Interaction volume radius: 5 \u00c5
Interaction volume height: 20 \u00c5
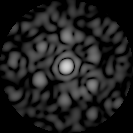
Disorder parameter: 0.7181